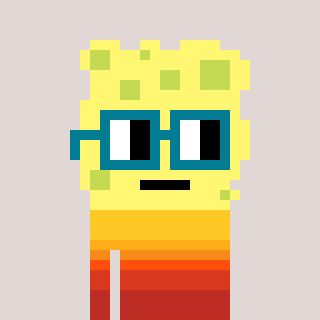
a pixel art character with square dark green glasses, a sponge-shaped head and a bege-colored body on a warm background